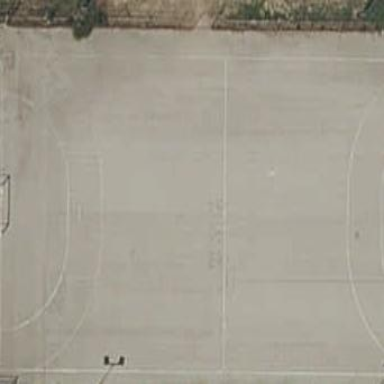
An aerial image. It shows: Futsal pitch for leisure land activities.